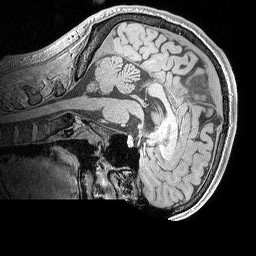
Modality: MP2RAGE
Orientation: sagittal
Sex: male
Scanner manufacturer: siemens
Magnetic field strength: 3 T
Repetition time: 5 s
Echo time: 0.00292 s